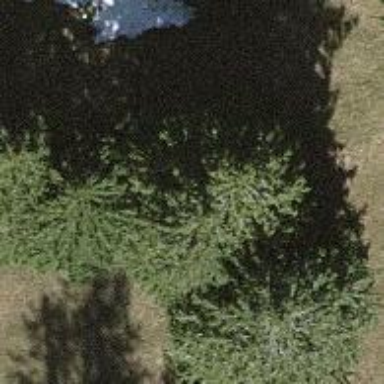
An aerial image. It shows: Single tag "natural: tree."